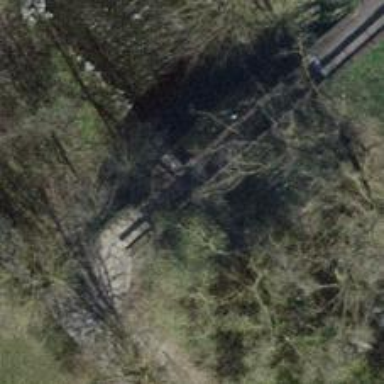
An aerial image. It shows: Footway on bridge.